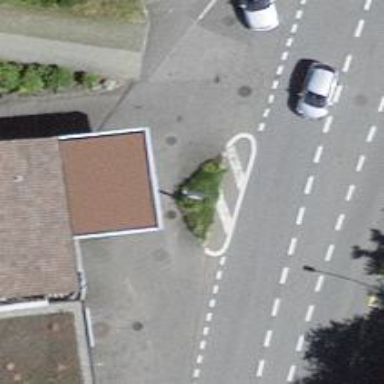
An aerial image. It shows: Fuel station.